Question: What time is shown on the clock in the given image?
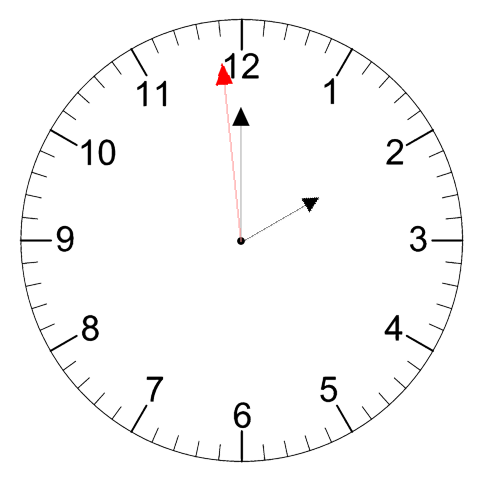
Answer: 01:59:59